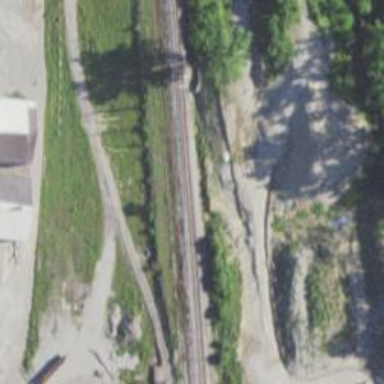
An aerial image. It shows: Railway siding with rails.